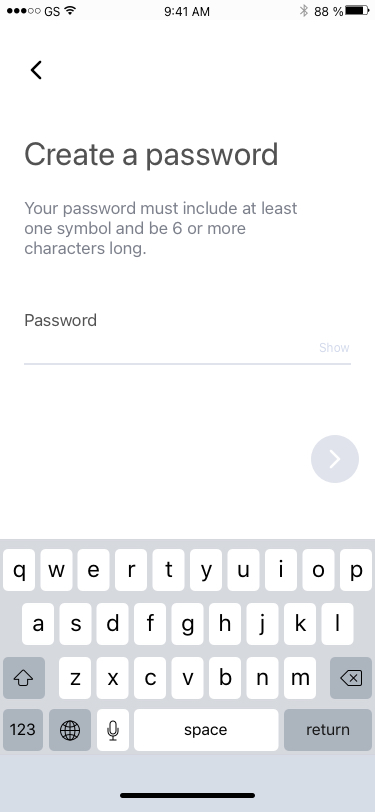
Text in this UI design:
88 %
9:41 AM
GS
Create a password
Your password must include at least
one symbol and be 6 or more
characters long.
Password
Show